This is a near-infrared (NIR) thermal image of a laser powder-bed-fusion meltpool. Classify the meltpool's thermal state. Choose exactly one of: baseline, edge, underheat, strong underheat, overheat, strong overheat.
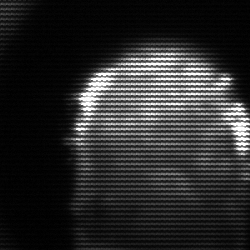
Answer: baseline